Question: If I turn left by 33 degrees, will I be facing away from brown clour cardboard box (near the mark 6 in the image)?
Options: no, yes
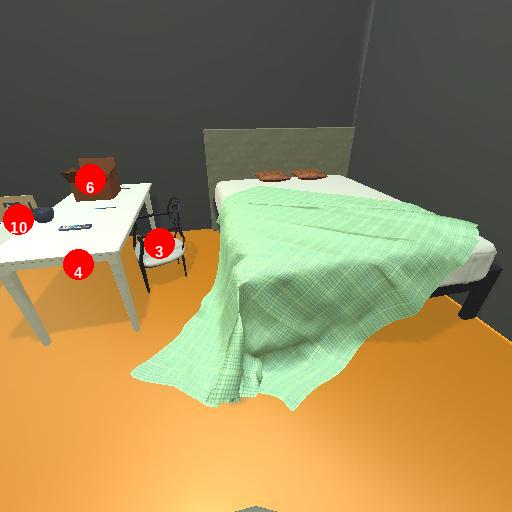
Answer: no